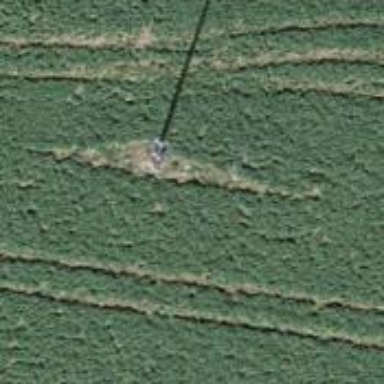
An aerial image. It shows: Power pole.